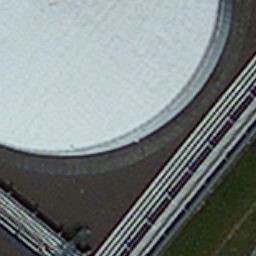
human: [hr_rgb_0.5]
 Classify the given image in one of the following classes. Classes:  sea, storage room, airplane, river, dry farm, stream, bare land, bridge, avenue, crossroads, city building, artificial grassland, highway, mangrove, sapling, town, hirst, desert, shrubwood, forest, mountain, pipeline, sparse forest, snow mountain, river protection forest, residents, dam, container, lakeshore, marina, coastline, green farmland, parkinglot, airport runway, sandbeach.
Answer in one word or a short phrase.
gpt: storage room